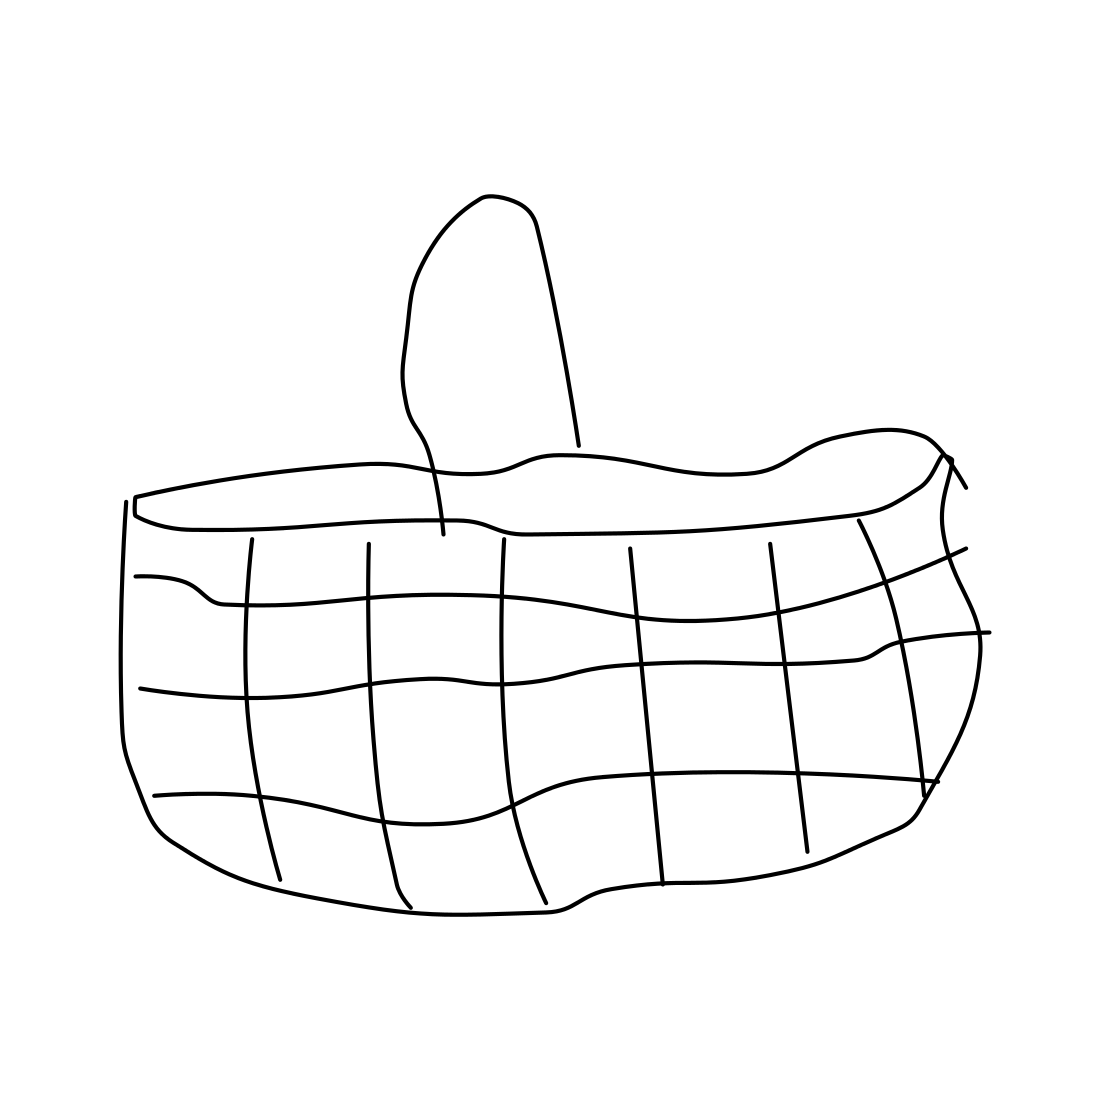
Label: basket